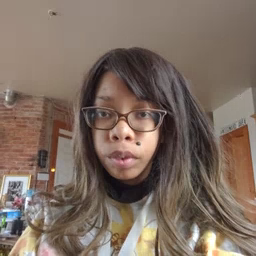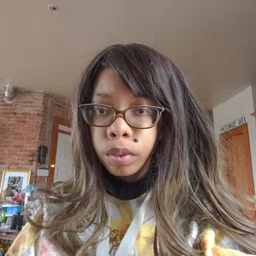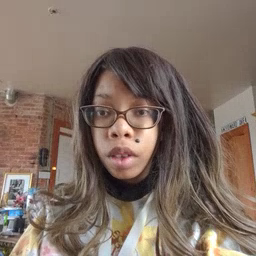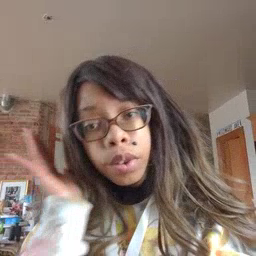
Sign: bedroom